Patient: sex M, age 57
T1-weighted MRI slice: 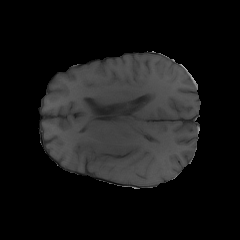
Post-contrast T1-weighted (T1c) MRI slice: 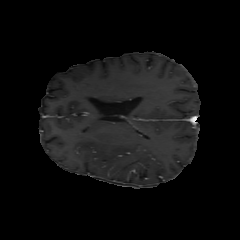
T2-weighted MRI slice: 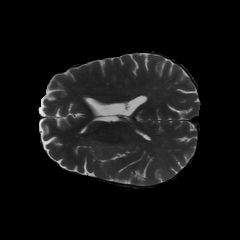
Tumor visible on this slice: yes
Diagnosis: Glioblastoma, IDH-wildtype
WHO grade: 4